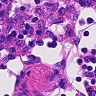
Metastatic tissue present: no